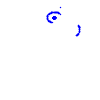
Particle: pion